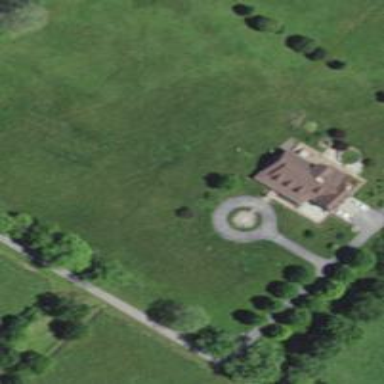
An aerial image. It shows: Driveway.